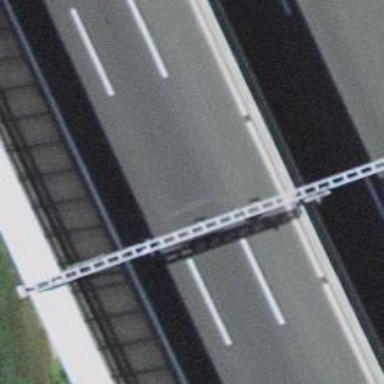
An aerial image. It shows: Gantry structure.